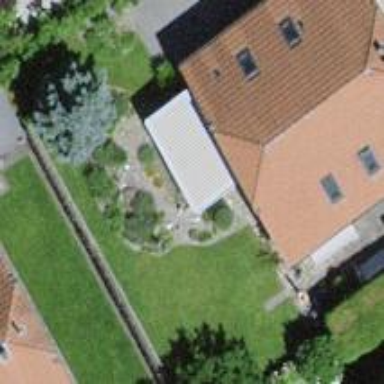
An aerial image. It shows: Simple house.